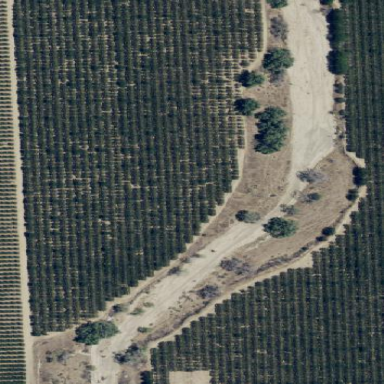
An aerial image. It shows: Orchard filled with persimmon trees.